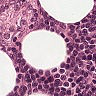
Metastatic tissue present: no